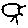
Label: sun